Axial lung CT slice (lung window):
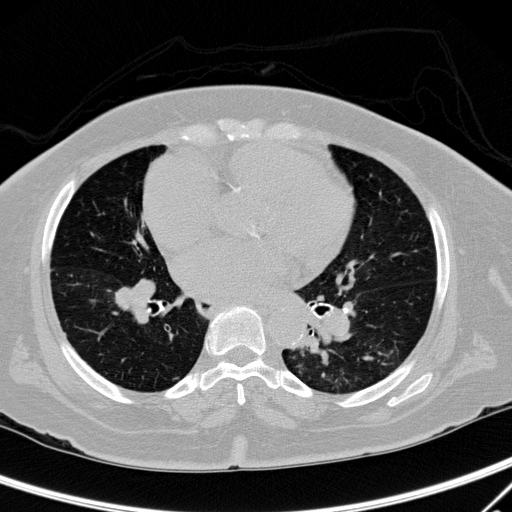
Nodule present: no